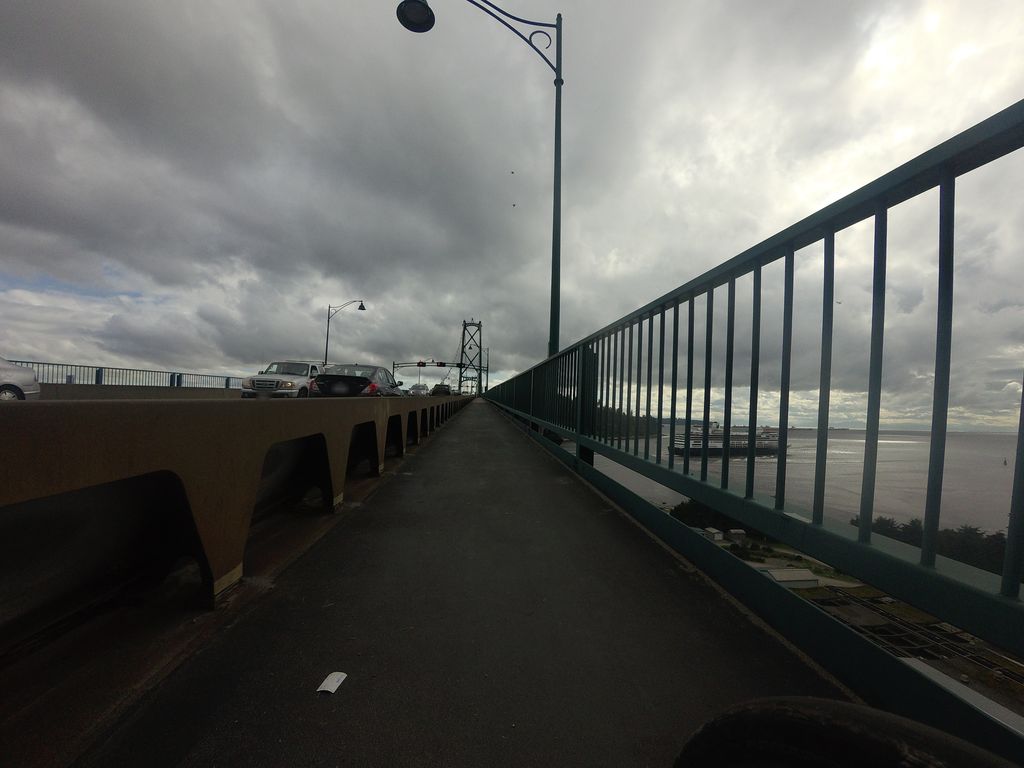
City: vancouver